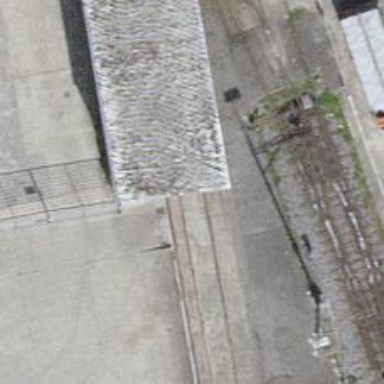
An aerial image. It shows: Railway siding for service.